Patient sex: M
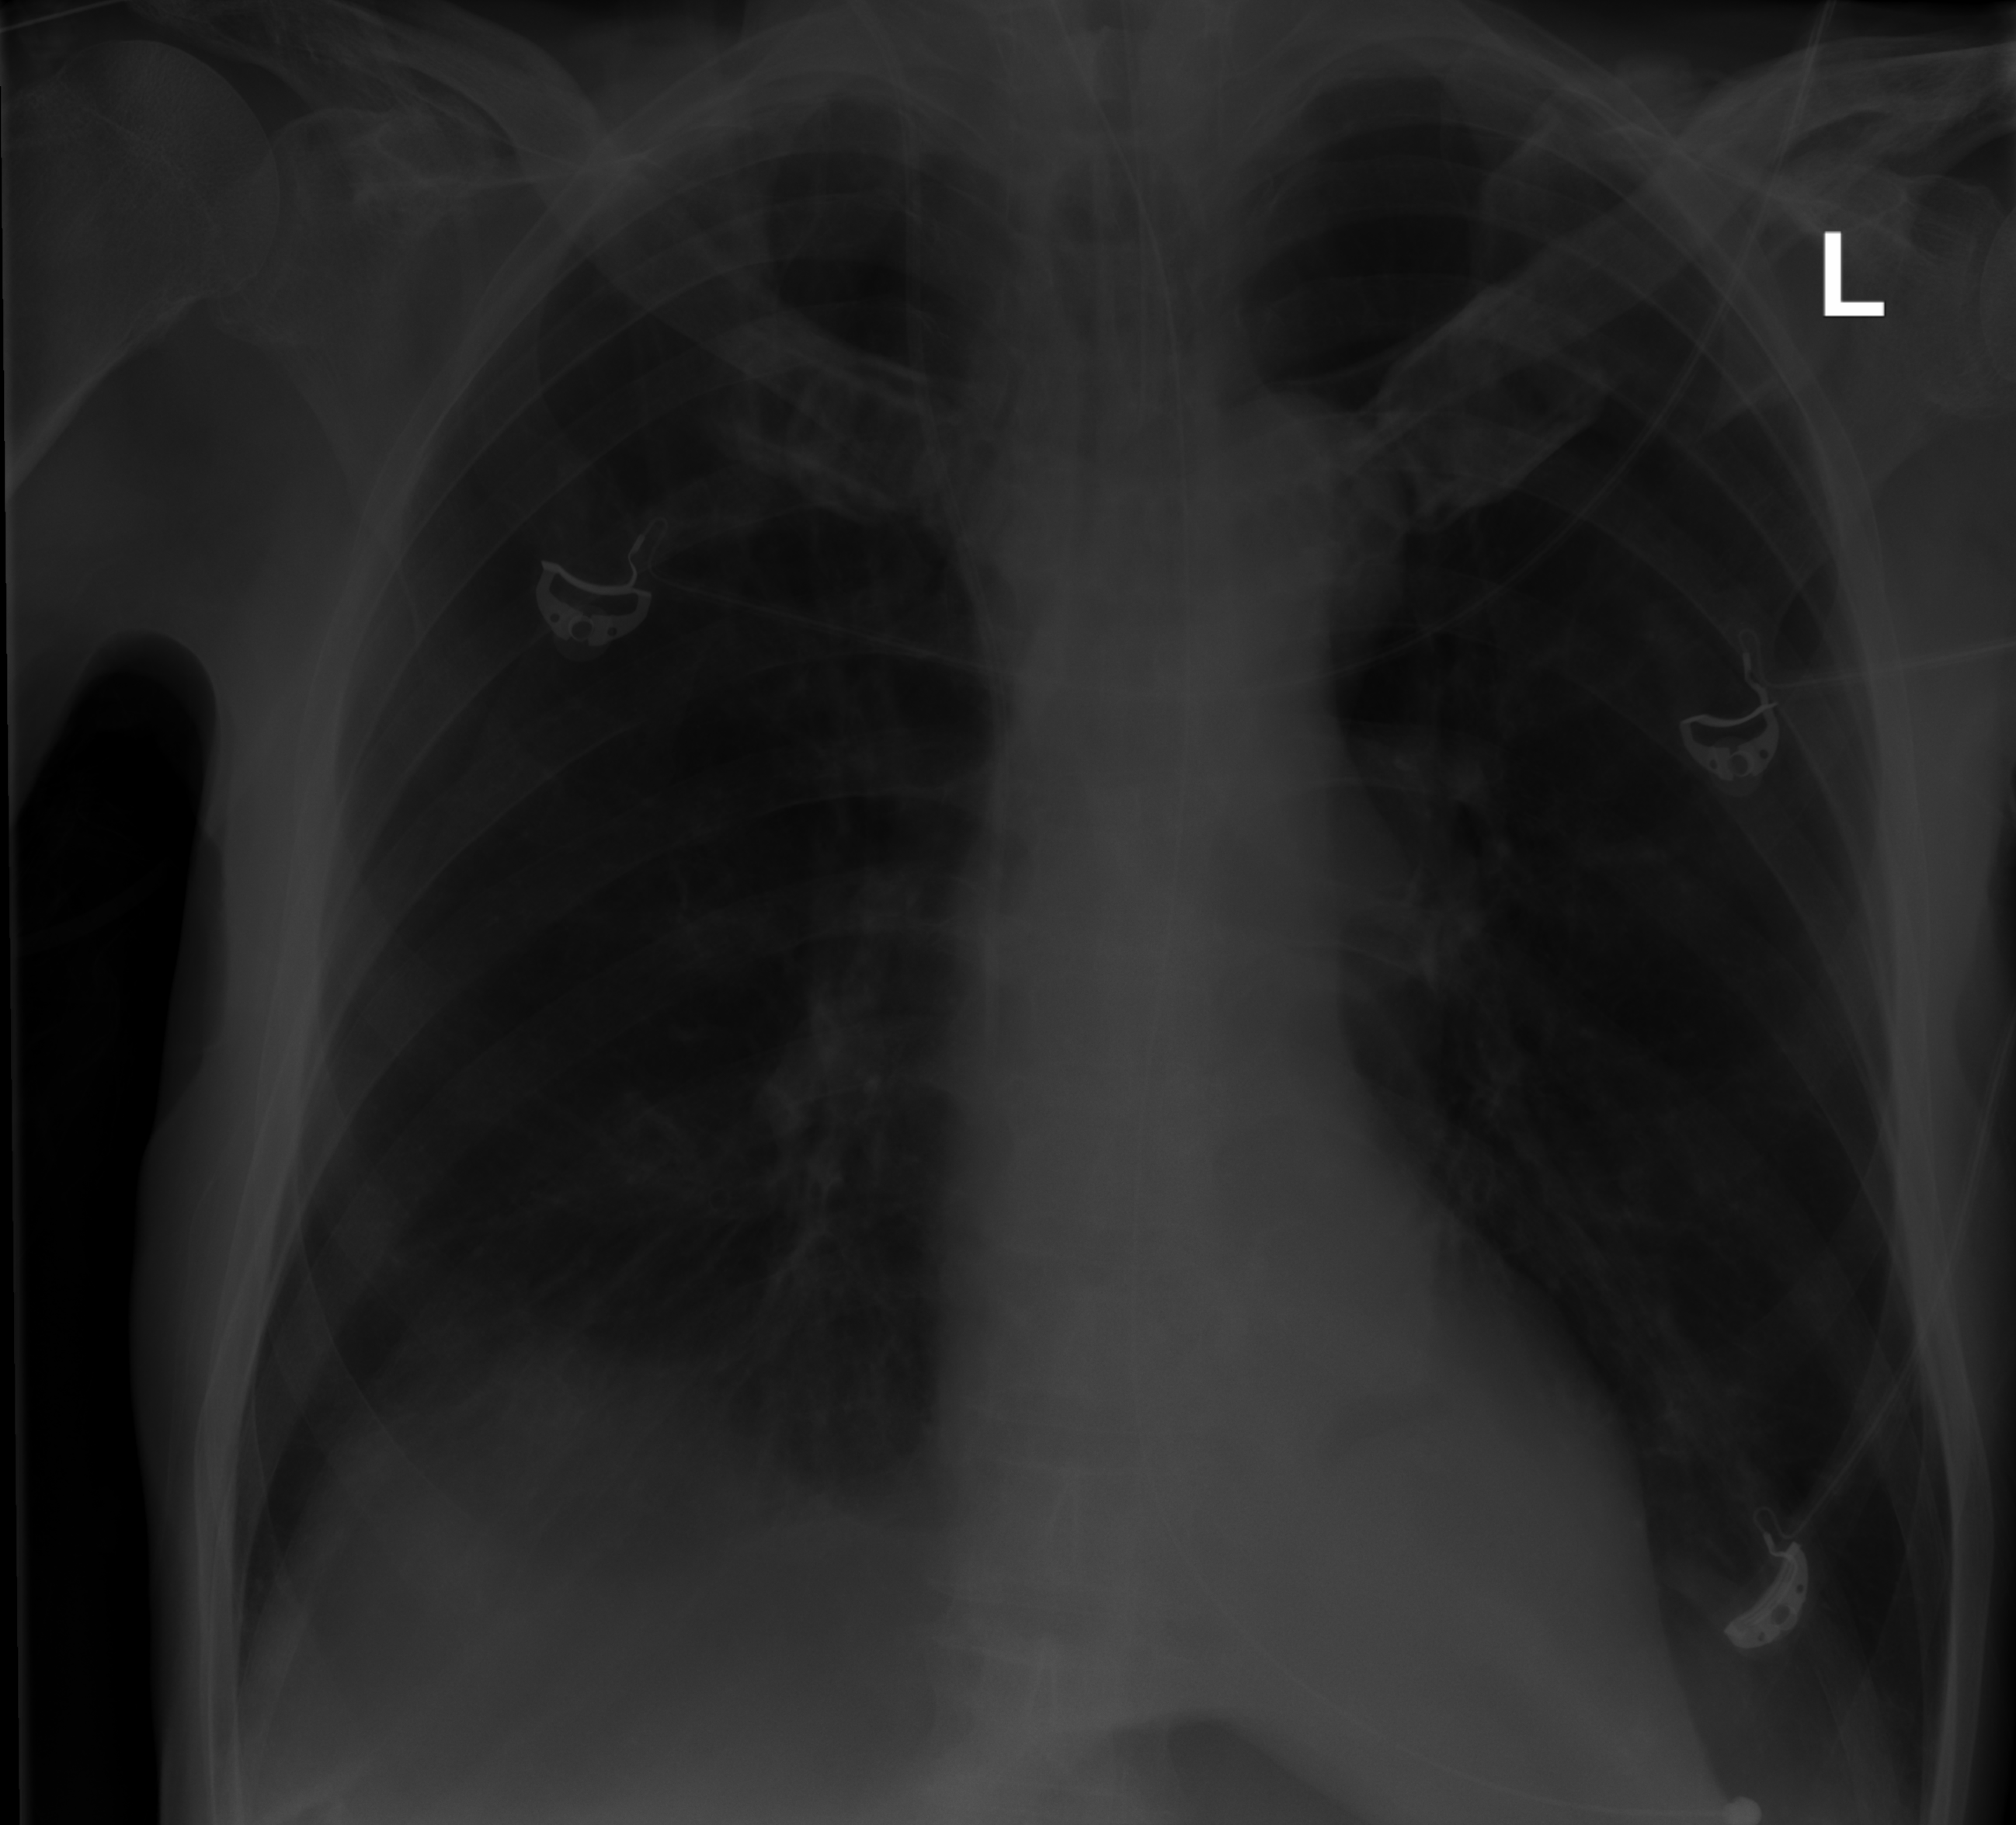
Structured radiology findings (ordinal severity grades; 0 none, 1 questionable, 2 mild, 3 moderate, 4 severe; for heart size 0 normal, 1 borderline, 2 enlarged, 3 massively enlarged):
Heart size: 0
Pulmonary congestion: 0
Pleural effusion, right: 0
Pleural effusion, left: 0
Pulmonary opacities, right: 0
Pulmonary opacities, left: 0
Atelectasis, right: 1
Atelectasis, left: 0